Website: lowes
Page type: review-order
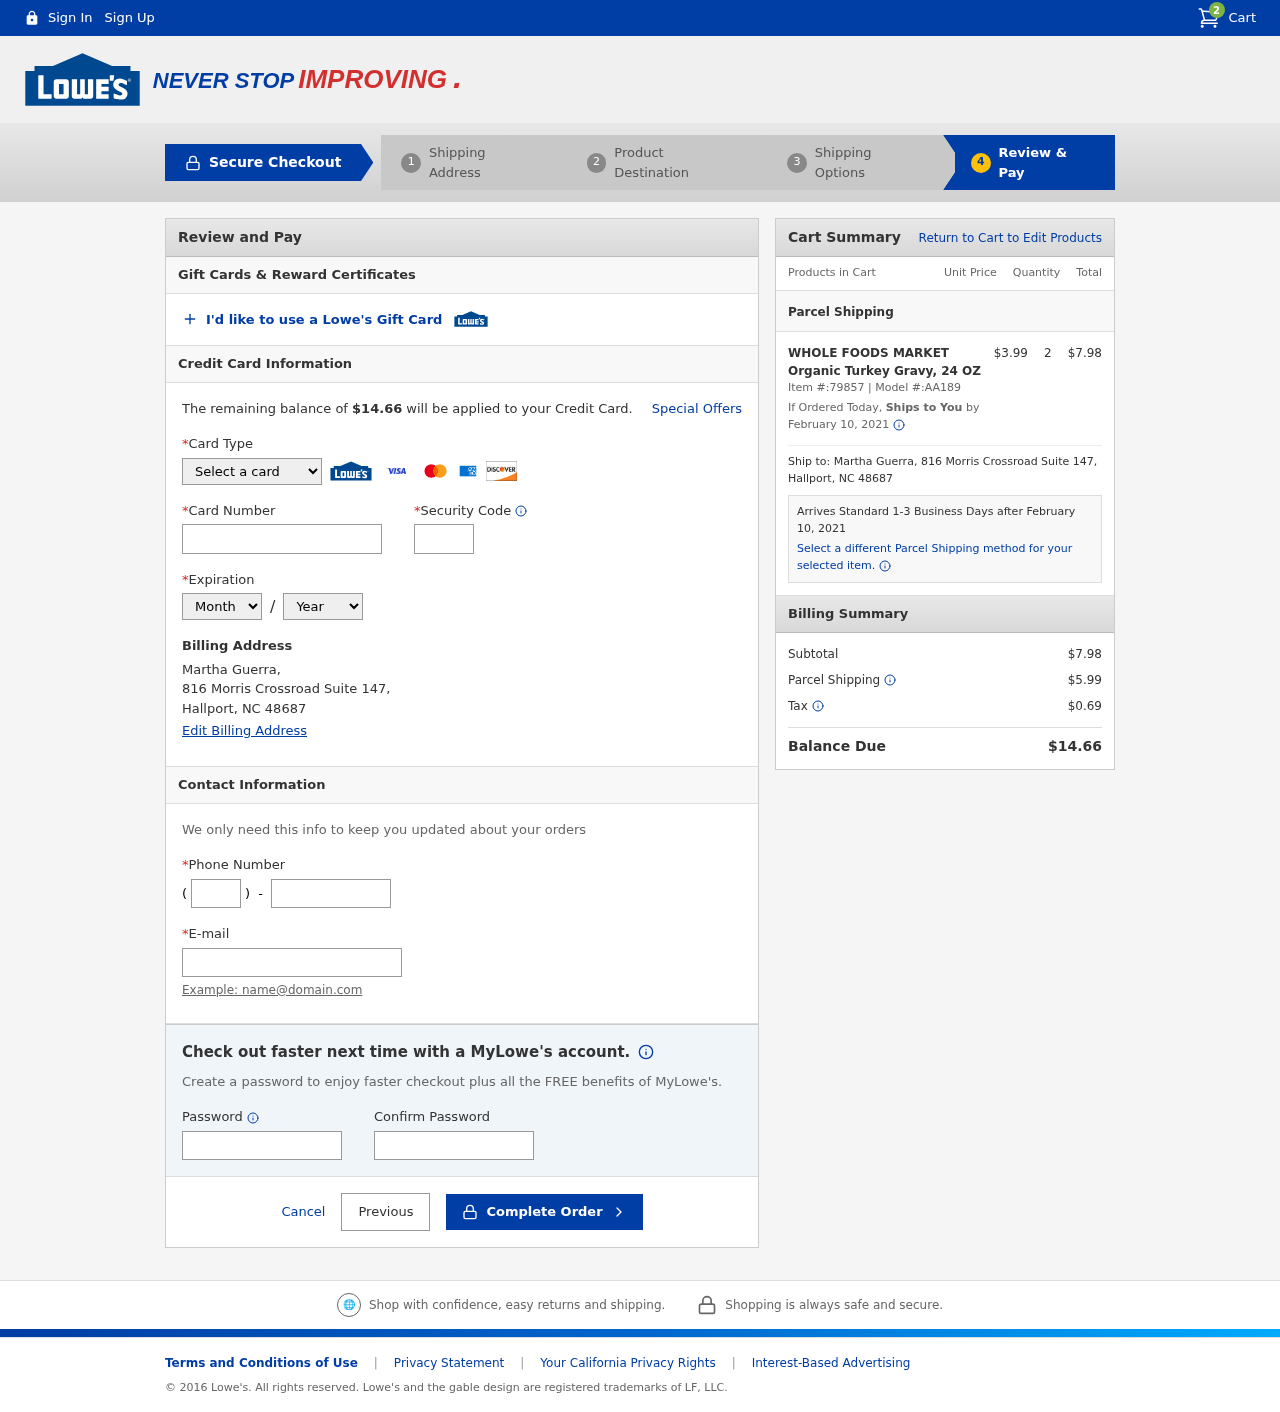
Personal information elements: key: PII_CARD_CVV
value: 0201
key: PII_CARD_EXPIRY_MONTH
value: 02
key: PII_CARD_EXPIRY_YEAR
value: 28
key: PII_CARD_NUMBER
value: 3736 6042 3483 494
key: PII_CARD_TYPE
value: American Express
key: PII_CITY
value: Hallport
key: PII_EMAIL
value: martha.guerra@hotmail.com
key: PII_FULLNAME
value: Martha Guerra,
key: PII_PHONE
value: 4818057137
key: PII_PHONE_AREA
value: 481
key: PII_POSTCODE
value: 48687
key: PII_STATE_ABBR
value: NC
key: PII_STREET
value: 816 Morris Crossroad Suite 147,
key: PII_FULLNAME2
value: Martha Guerra
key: PII_STREET2
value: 816 Morris Crossroad Suite 147
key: PII_CITY_STATE_ZIP2
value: Hallport, NC 48687
Product elements: key: PRODUCT1_NAME
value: WHOLE FOODS MARKET Organic Turkey Gravy, 24 OZ
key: PRODUCT1_PRICE
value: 3.99
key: PRODUCT1_QUANTITY
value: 2
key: PRODUCT1_ITEM_NUMBER
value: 79857
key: PRODUCT1_MODEL_NUMBER
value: AA189
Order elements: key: ORDER_NUM_ITEMS
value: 2
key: ORDER_TOTAL
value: $14.66
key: ORDER_SHIPPING_DATE
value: February 10, 2021
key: ORDER_SUBTOTAL
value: $7.98
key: ORDER_SHIPPING_DATE2
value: February 10, 2021
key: ORDER_SUBTOTAL2
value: $7.98
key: ORDER_SHIPPING_COST
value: $5.99
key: ORDER_TAX
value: $0.69